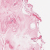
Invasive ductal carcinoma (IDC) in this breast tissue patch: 0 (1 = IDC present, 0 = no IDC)